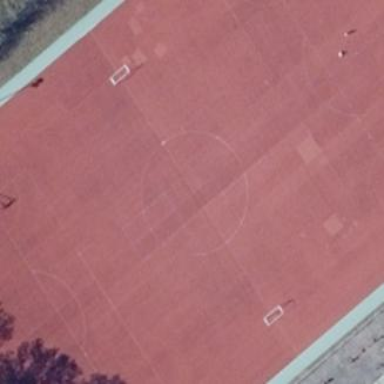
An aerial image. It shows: Pitch for leisure activities.